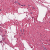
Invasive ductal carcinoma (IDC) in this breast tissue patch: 0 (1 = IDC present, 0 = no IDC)